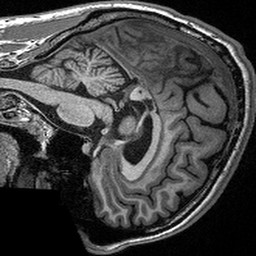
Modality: T1w
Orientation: sagittal
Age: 20
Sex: male